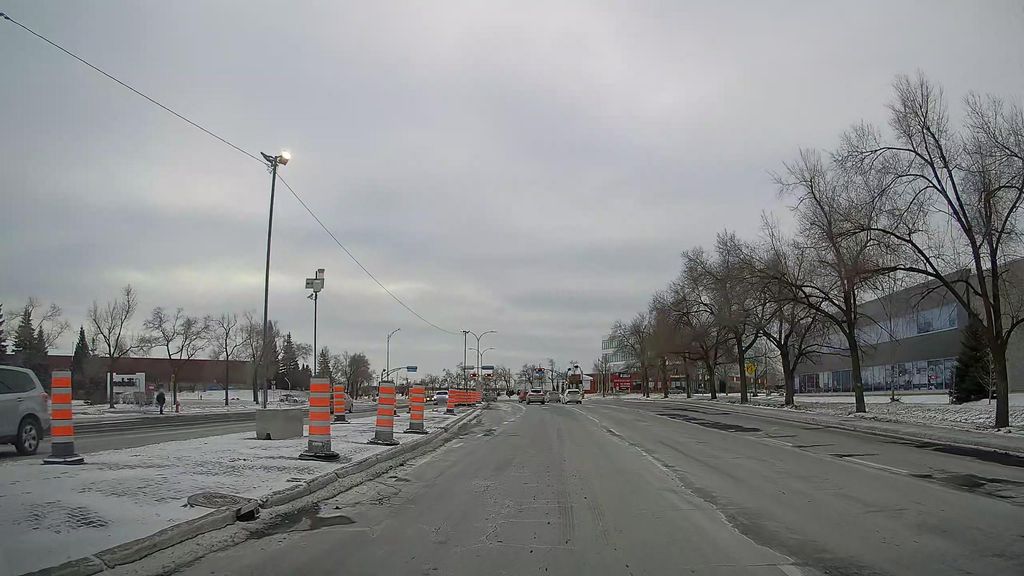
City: montreal